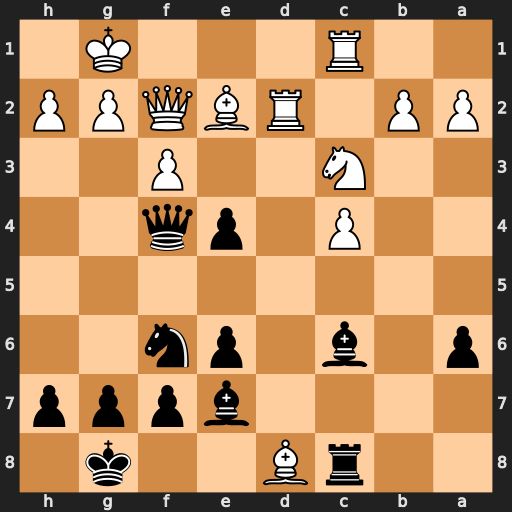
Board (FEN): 2rB2k1/4bppp/p1b1pn2/8/2P1pq2/2N2P2/PP1RBQPP/2R3K1
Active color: b
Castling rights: -
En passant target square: -
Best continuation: e3 Qg3 Qxg3 hxg3 exd2